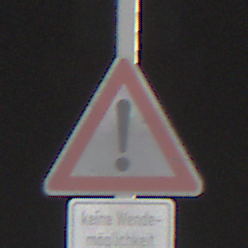
Verkehrszeichen: Gefahrenstelle
Zusatzzeichen unten: HinweisGeaenderteVorfahrtVerkehrsfuehrungVerkehrsregelung3
Umgebung: Outdoor, Suburban
Tageszeit: MorningAfternoon
Wetter: Clear
Licht: Natural
Jahreszeit: NotSpecified
Kontrast: HighContrast